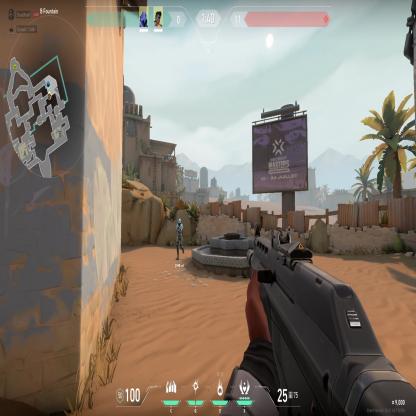
Label: teammate